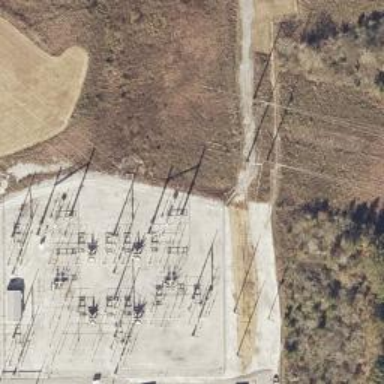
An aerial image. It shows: Switch used for power control.